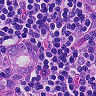
Metastatic tissue present: yes